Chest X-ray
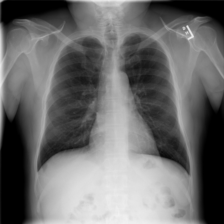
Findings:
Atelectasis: negative
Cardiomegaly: negative
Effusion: negative
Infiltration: negative
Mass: negative
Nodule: negative
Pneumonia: negative
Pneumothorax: negative
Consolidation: negative
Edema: negative
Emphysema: negative
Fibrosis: negative
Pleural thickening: negative
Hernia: negative